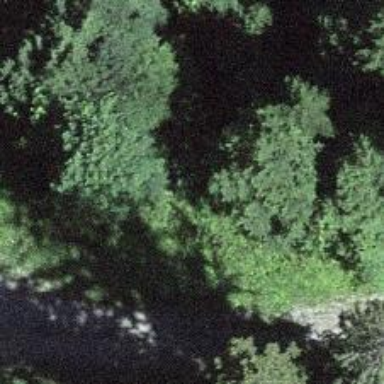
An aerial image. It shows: Culvert tunnel.